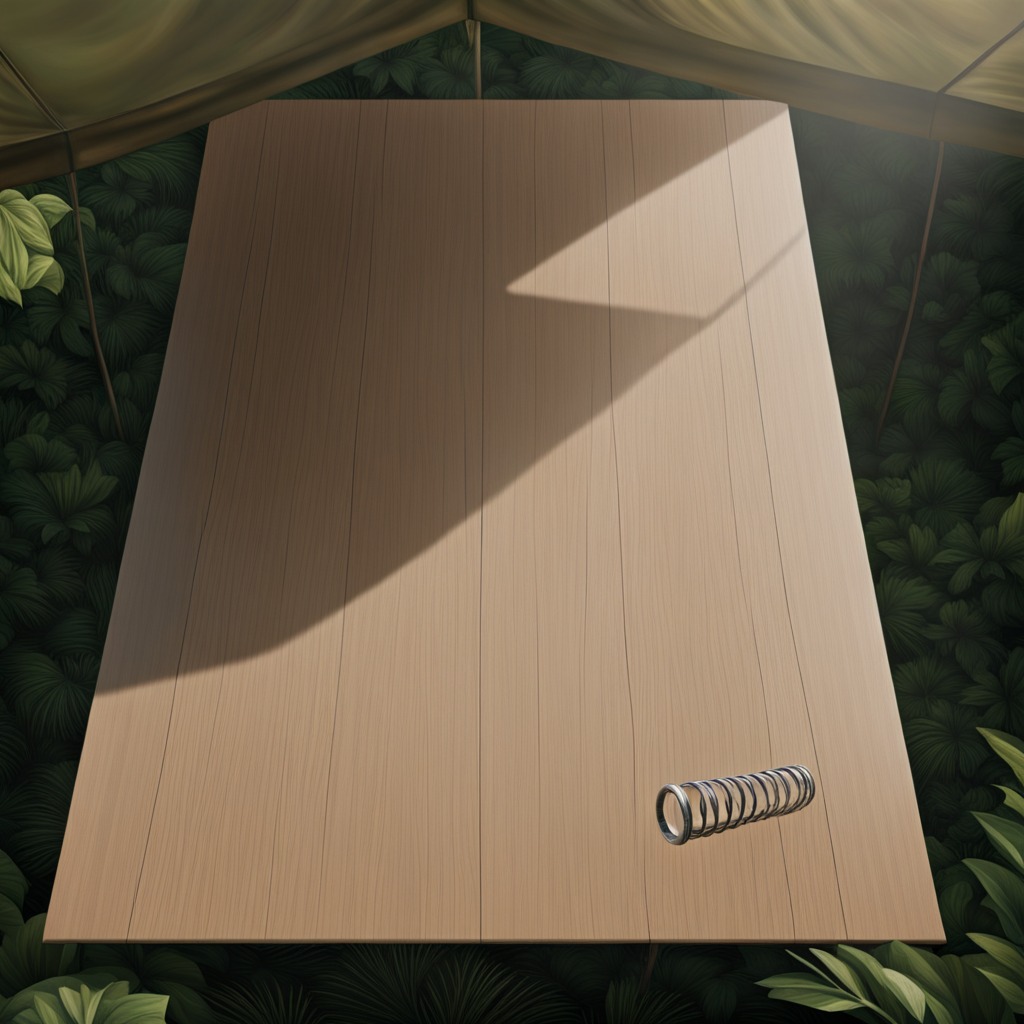
A coiled metal spring is lying on the wooden table.